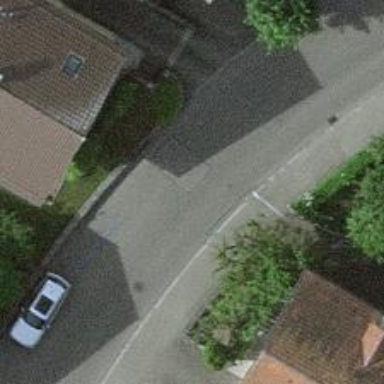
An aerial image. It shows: Residential road with separate asphalt sidewalk.